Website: crate-barrel
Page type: delivery-shipping
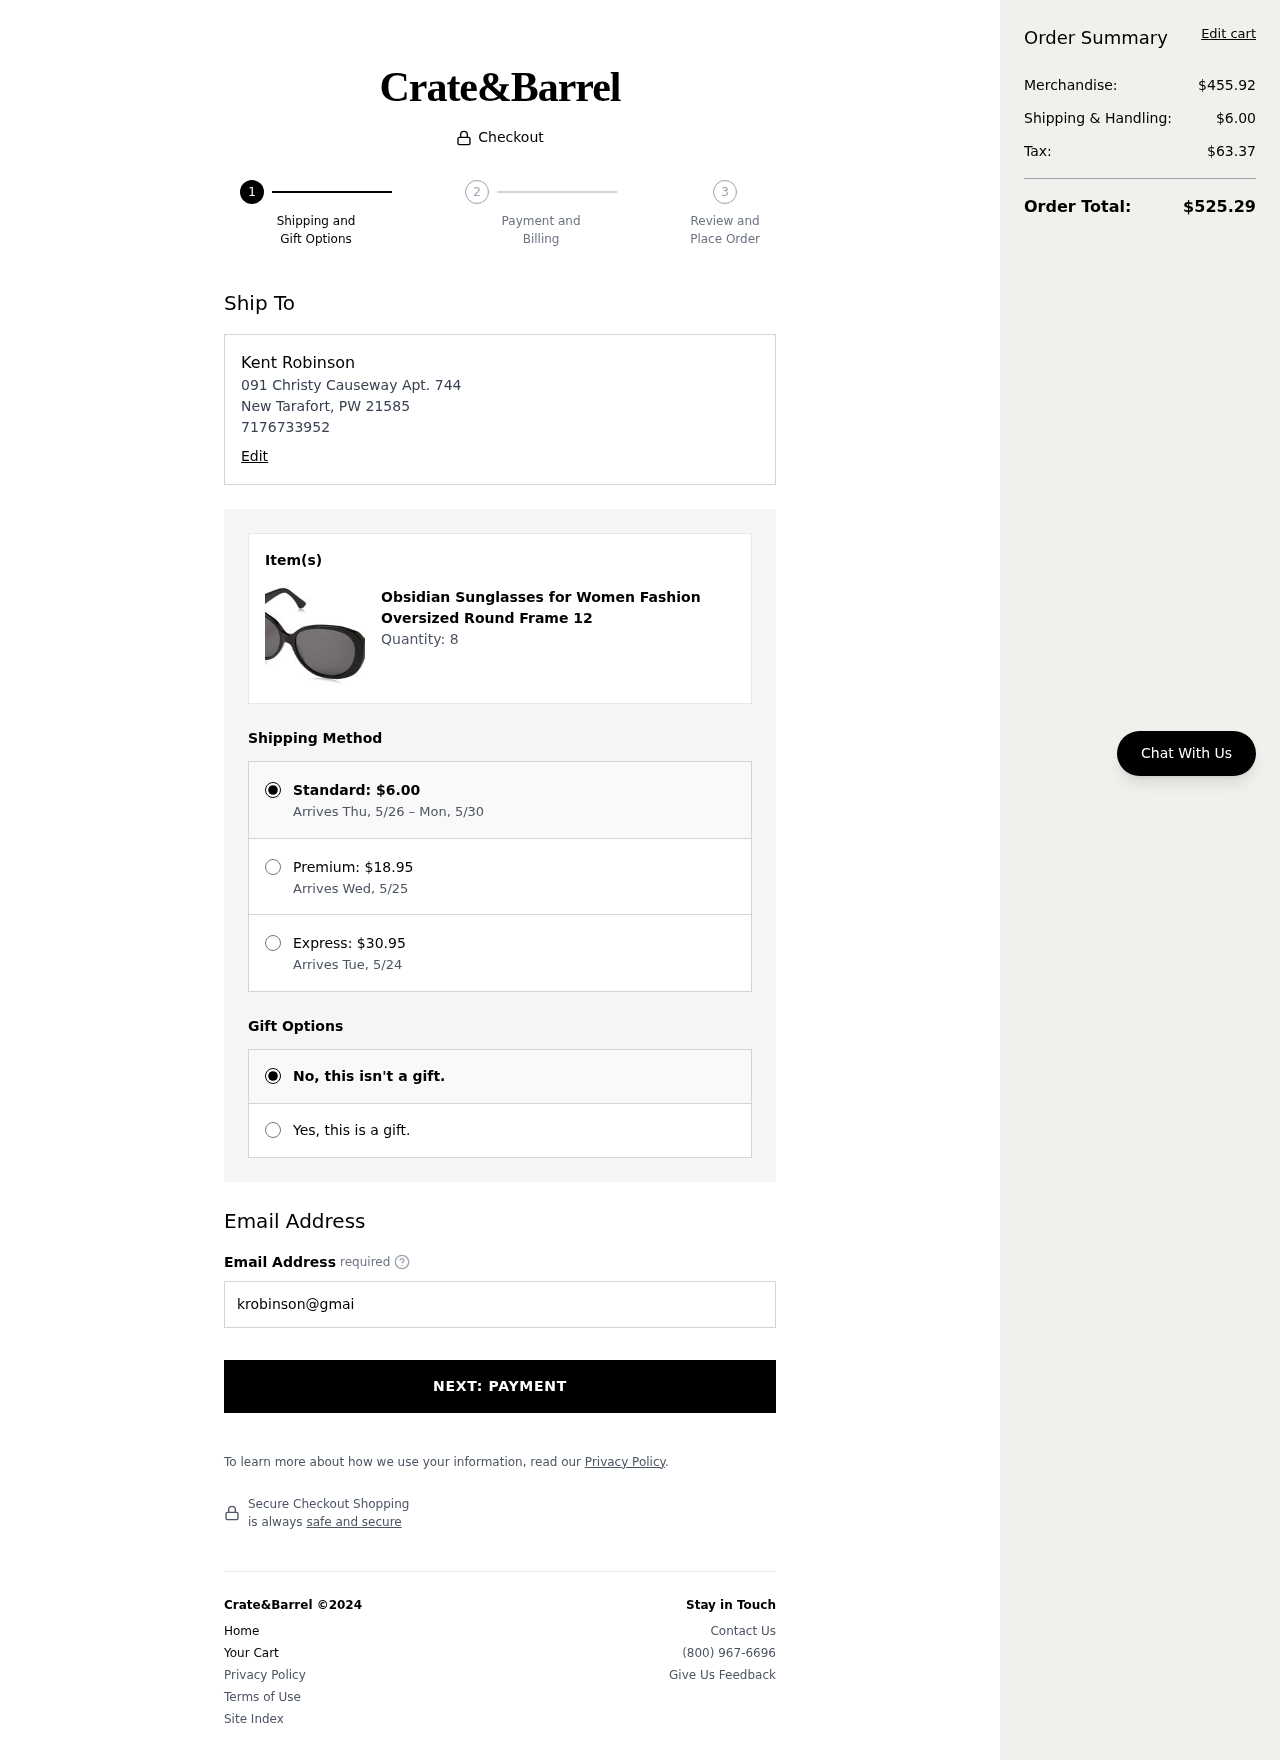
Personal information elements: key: PII_EMAIL
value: krobinson@gmail.com
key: PII_FULLNAME
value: Kent Robinson
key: PII_PHONE
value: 7176733952
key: PII_STREET
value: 091 Christy Causeway Apt. 744
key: PII_CITY_STATE_ZIP
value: New Tarafort, PW 21585
Product elements: key: PRODUCT1_NAME
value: Obsidian Sunglasses for Women Fashion Oversized Round Frame 12
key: PRODUCT1_QUANTITY
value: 8
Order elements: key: ORDER_SHIPPING_COST
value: $6.00
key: ORDER_SHIPPING_DATE
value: Arrives Thu, 5/26 – Mon, 5/30
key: ORDER_PREMIUM_SHIPPING
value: $18.95
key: ORDER_PREMIUM_DATE
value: Arrives Wed, 5/25
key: ORDER_EXPRESS_SHIPPING
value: $30.95
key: ORDER_EXPRESS_DATE
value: Arrives Tue, 5/24
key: ORDER_SUBTOTAL
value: $455.92
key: ORDER_TAX
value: $63.37
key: ORDER_TOTAL
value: $525.29